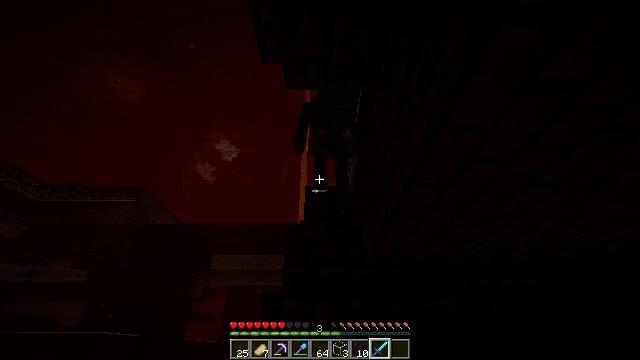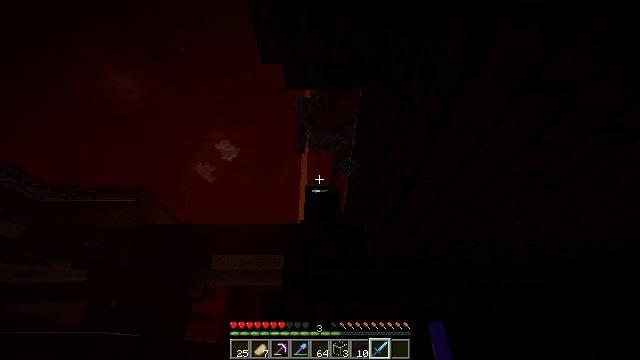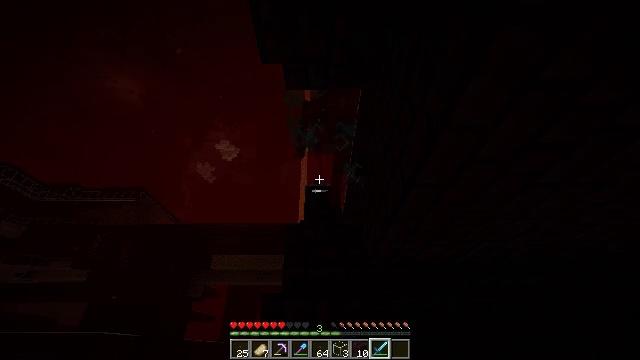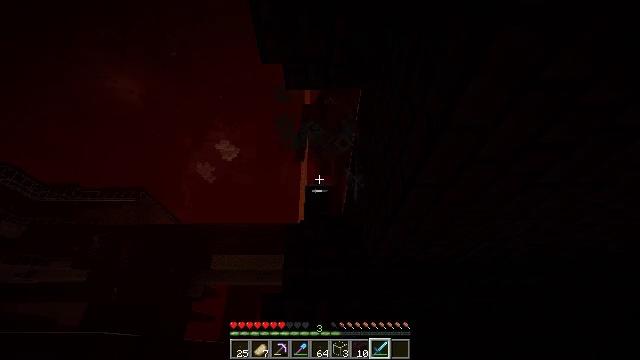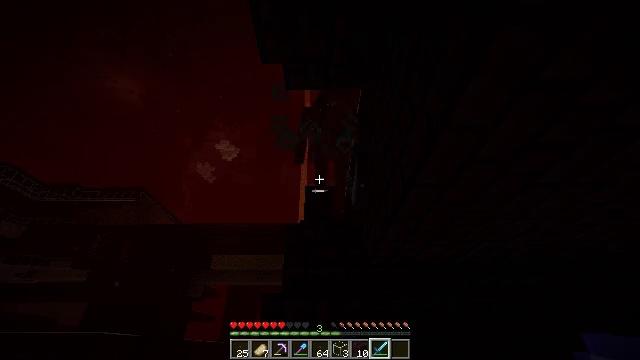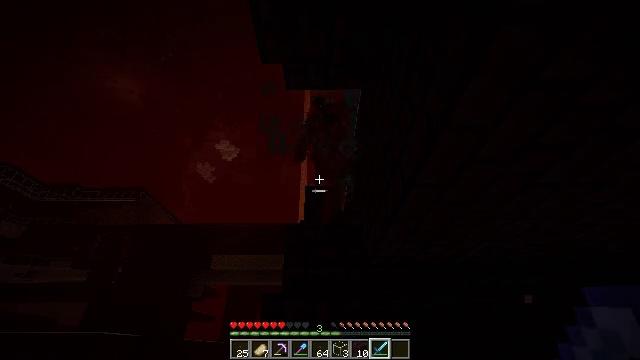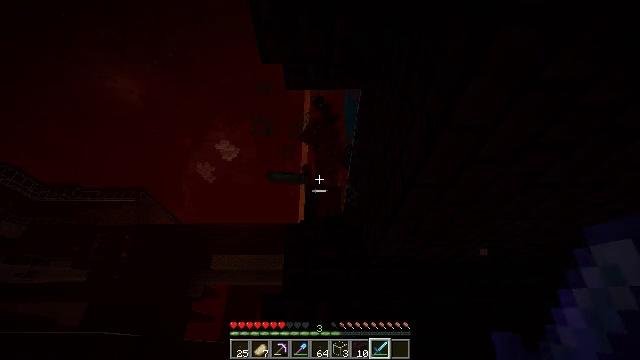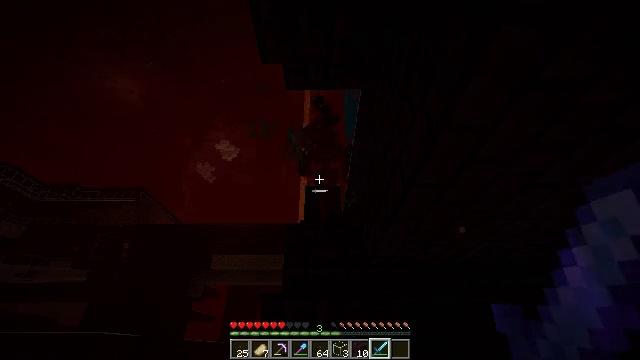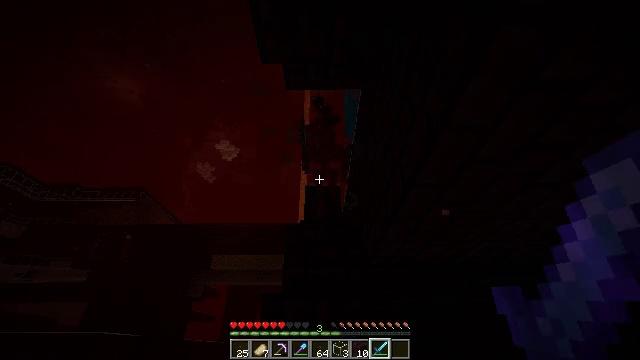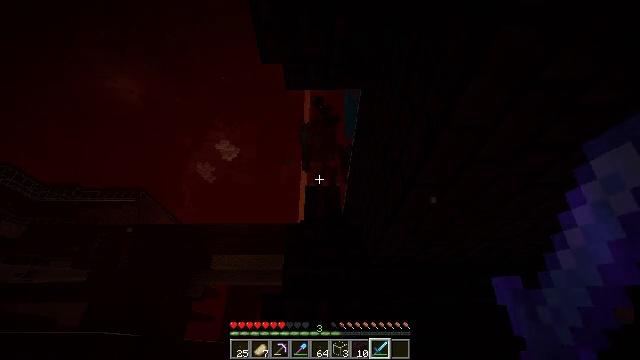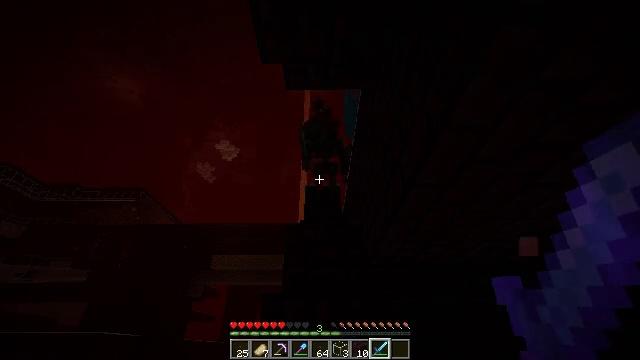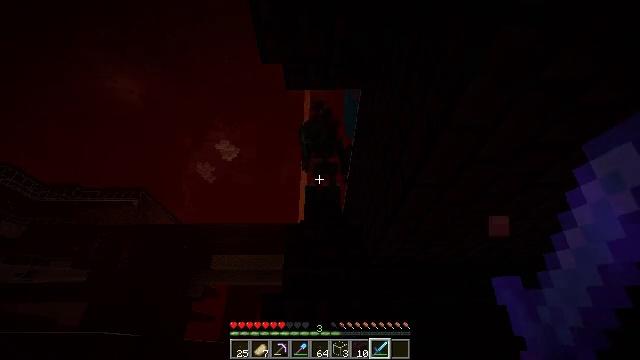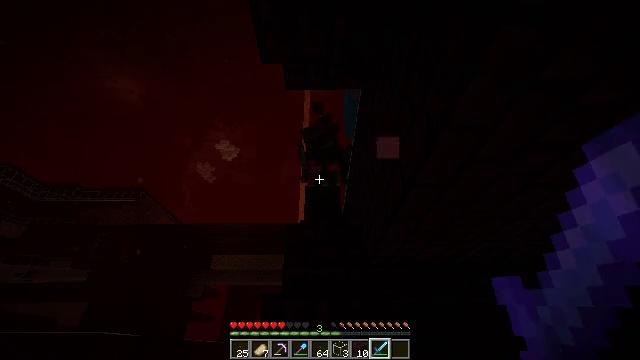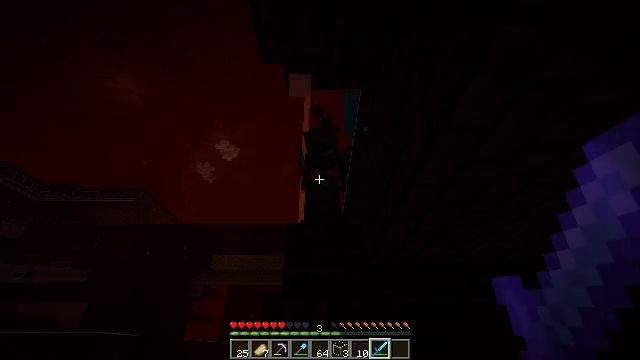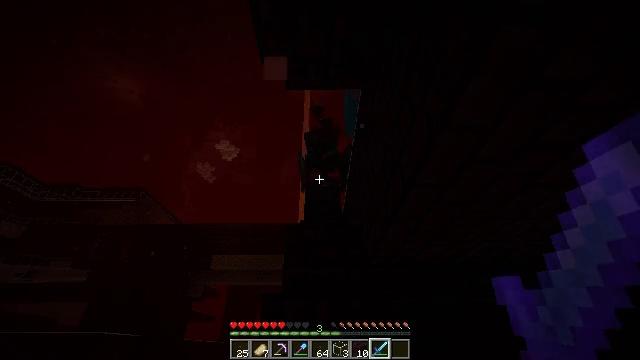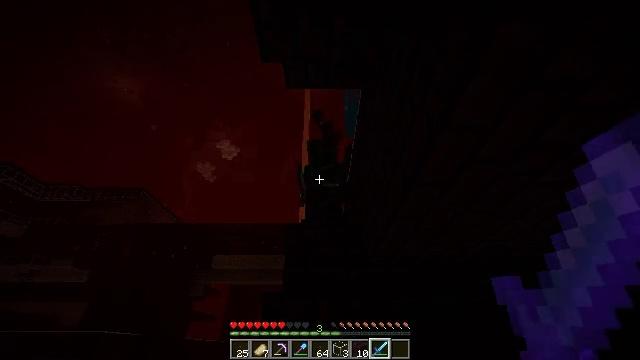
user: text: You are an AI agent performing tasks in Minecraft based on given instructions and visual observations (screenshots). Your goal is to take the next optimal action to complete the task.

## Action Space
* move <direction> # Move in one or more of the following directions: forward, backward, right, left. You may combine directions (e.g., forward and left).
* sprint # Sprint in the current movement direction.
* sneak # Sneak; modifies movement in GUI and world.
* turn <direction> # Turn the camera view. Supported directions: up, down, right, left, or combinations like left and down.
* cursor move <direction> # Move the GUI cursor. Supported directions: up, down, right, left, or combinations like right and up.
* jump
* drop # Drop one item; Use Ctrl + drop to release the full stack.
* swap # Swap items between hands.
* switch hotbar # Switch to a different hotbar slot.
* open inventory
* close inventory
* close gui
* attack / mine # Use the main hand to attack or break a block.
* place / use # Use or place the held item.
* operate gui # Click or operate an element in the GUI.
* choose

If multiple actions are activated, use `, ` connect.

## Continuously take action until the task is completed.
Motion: motion action
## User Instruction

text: Combat the wither skeleton.
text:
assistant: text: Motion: no_op
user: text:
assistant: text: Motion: no_op
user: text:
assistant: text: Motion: no_op
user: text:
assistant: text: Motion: no_op
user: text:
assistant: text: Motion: no_op
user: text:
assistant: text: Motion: no_op
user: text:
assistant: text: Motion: no_op
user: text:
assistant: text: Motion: no_op
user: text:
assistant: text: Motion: no_op
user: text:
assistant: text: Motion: no_op
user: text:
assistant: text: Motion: no_op
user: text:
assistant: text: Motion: no_op
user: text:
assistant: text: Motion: no_op
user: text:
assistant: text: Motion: no_op
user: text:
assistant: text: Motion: no_op
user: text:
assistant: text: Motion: no_op
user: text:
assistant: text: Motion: no_op
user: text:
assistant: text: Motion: no_op
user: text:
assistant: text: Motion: no_op
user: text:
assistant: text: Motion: no_op
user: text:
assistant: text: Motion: no_op
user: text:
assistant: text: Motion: no_op
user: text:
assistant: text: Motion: no_op
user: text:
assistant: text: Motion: no_op
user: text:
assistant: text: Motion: no_op
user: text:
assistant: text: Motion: no_op
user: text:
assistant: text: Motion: no_op
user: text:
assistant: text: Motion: no_op
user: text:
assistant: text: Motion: no_op
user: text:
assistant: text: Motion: no_op